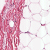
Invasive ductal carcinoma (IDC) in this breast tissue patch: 0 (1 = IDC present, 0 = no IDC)